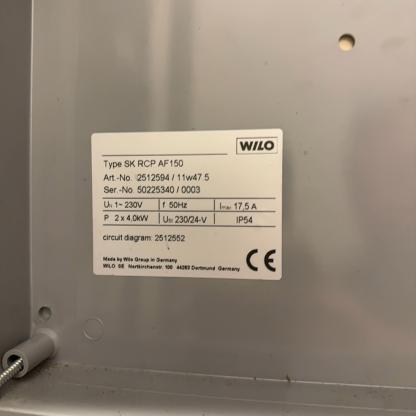
Klasa: tabliczka-znamionowa